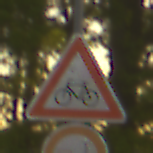
Verkehrszeichen: RadverkehrRechts
Zusatzzeichen unten: VerbotUeberholenEinspurigeFahrzeuge
Umgebung: Outdoor, RoadRail
Tageszeit: SunriseSunset
Wetter: Clear
Licht: Natural
Jahreszeit: NotSpecified
Kontrast: LowContrast